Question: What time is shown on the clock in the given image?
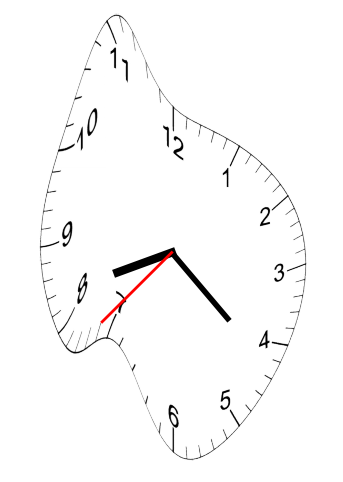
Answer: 08:21:37